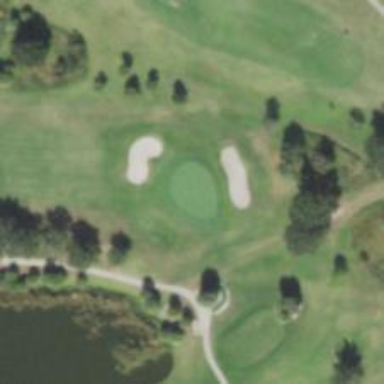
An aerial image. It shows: View of golf hole.